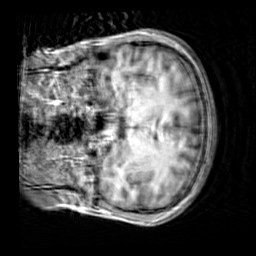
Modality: T1w
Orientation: coronal
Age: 31
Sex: male
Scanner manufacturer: siemens
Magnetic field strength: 3 T
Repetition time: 2.3 s
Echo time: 0.00303 s